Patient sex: F
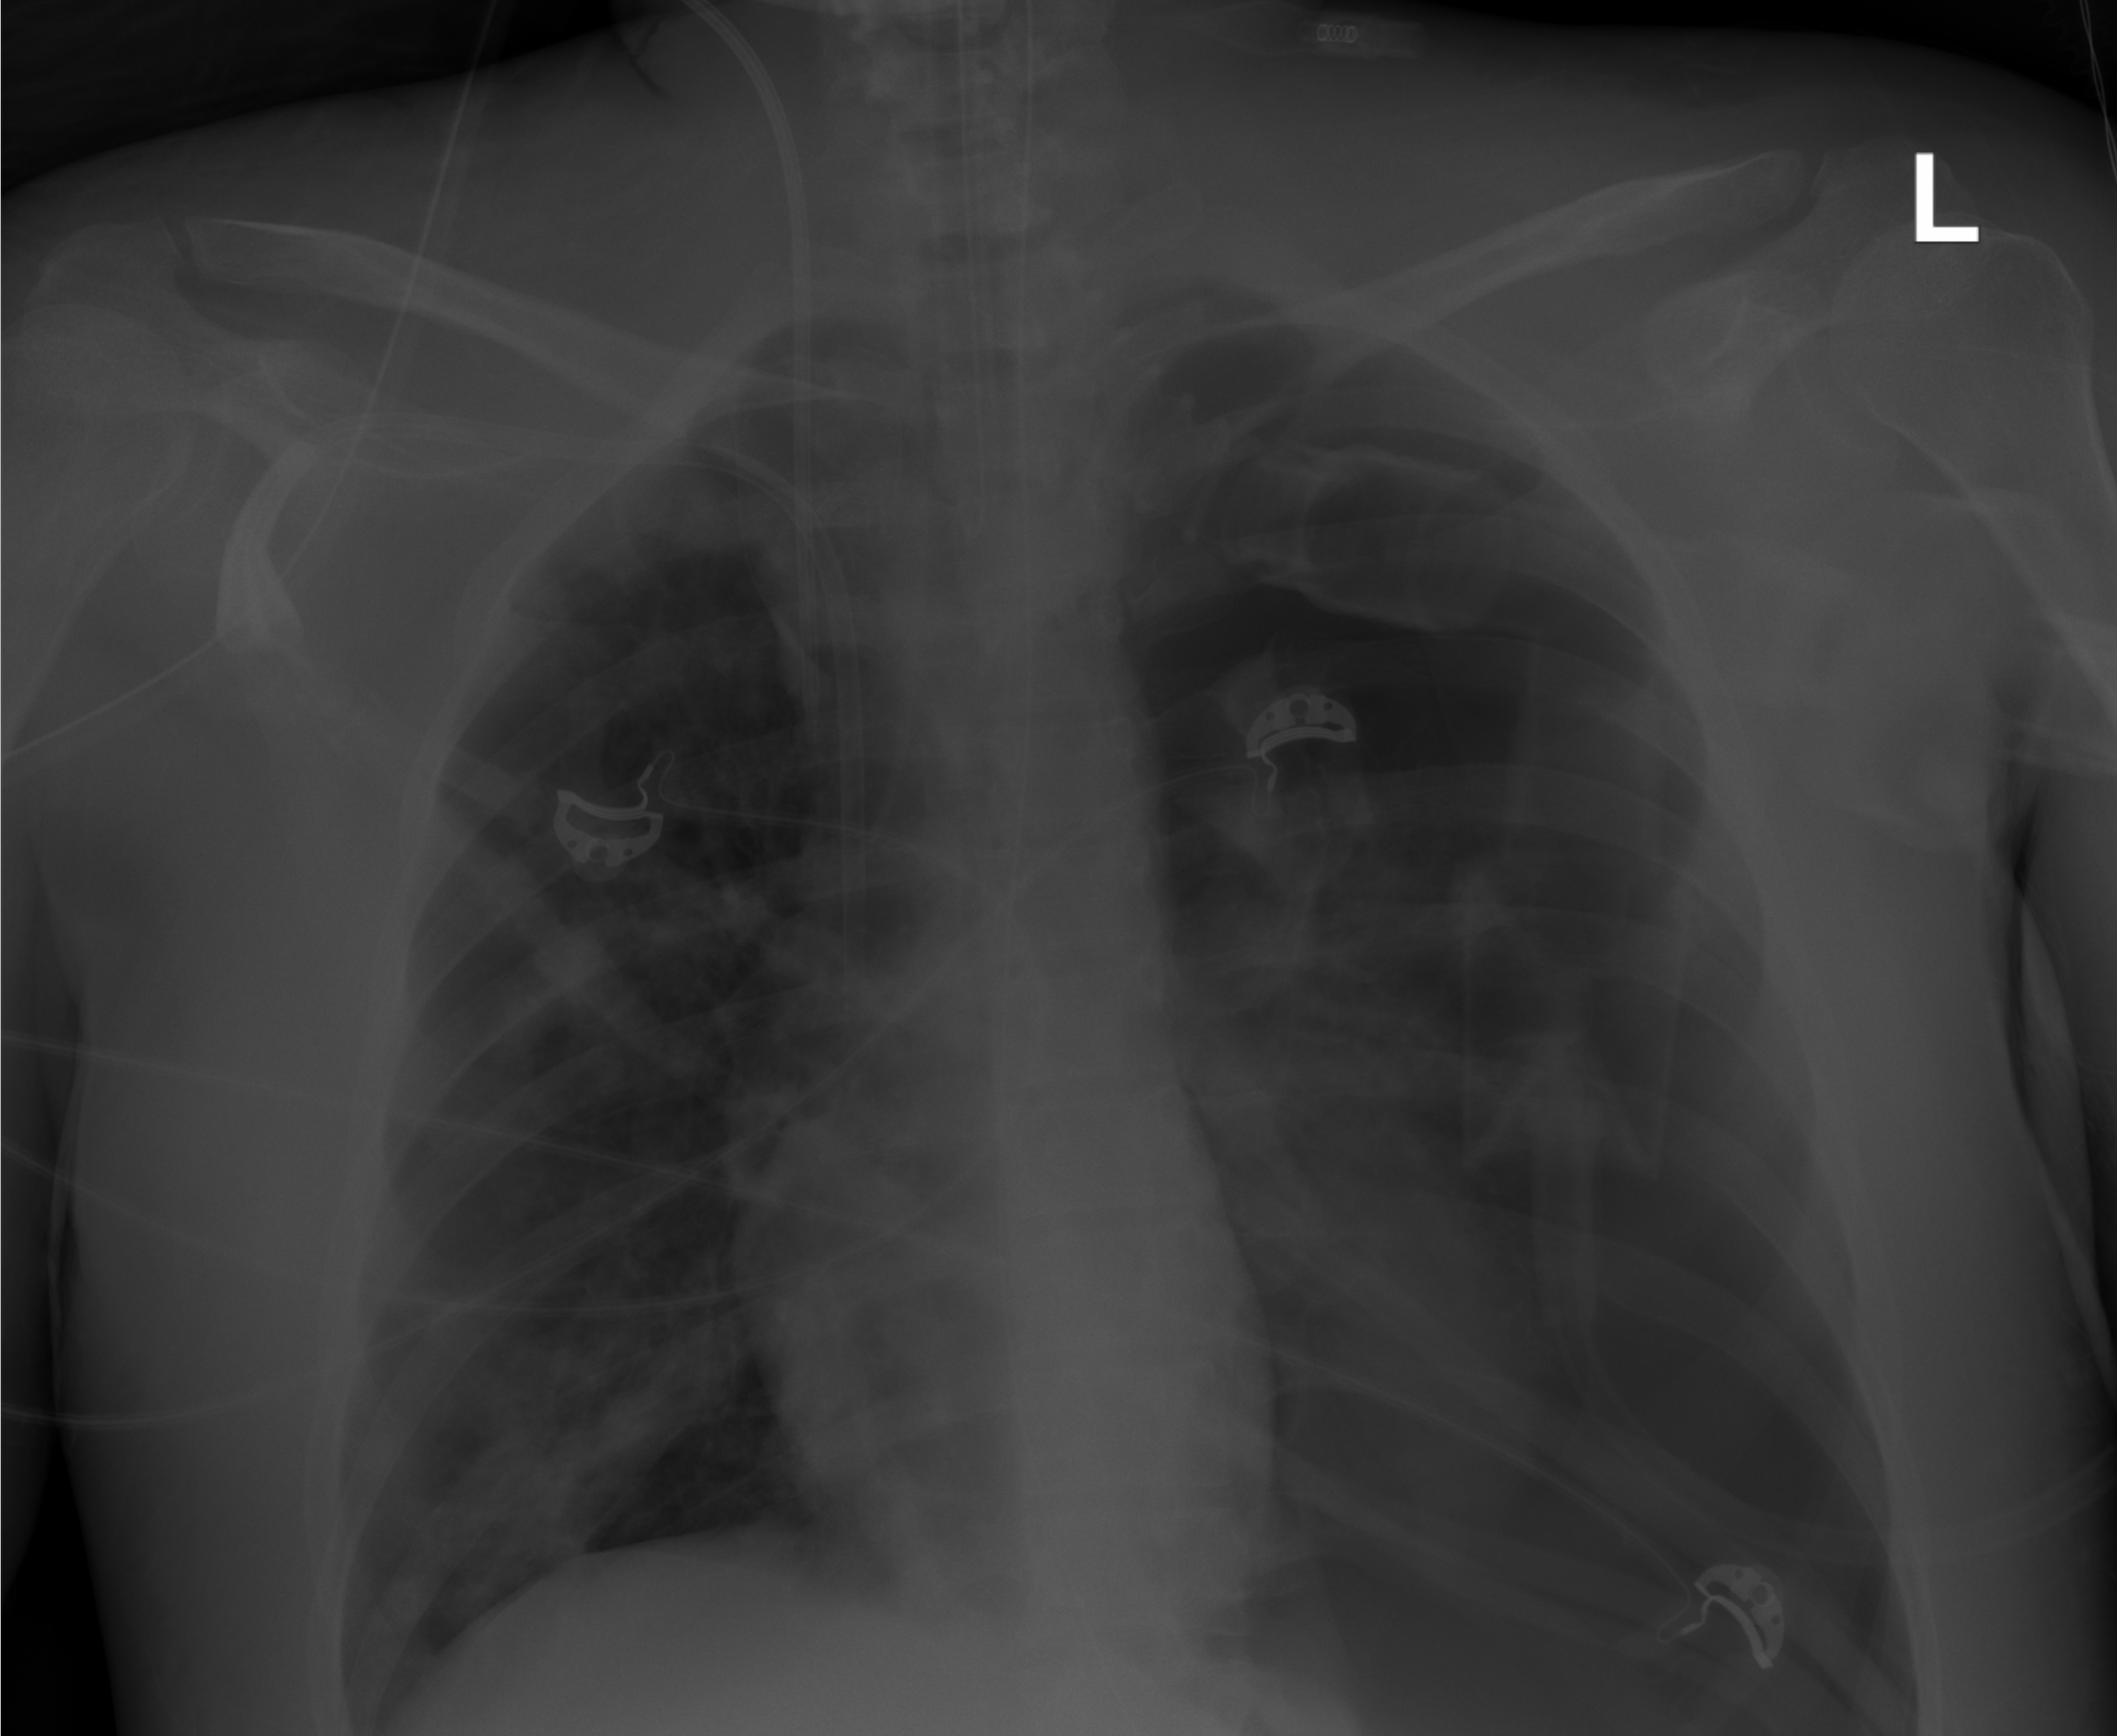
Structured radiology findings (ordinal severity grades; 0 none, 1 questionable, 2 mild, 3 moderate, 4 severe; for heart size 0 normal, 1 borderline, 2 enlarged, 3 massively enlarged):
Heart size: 0
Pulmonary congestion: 0
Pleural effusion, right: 0
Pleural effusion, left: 0
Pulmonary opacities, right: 3
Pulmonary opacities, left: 3
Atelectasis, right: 0
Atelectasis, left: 0